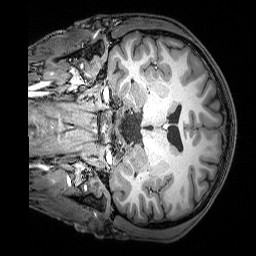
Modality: T1w
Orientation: coronal
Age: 21
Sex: male
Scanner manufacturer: siemens
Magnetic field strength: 3 T
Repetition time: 2.53 s
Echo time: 0.00388 s